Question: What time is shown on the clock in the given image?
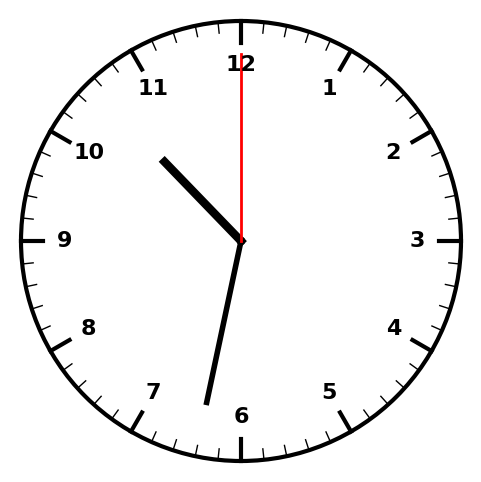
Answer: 10:32:00